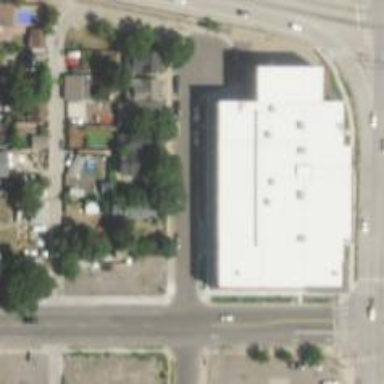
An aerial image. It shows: Commercial building.